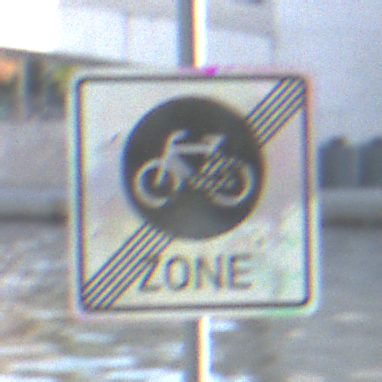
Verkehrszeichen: EndeFahrradzone
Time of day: MorningAfternoon
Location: Outdoor (Urban)
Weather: PartlyCloudy
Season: NotSpecified
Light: Natural